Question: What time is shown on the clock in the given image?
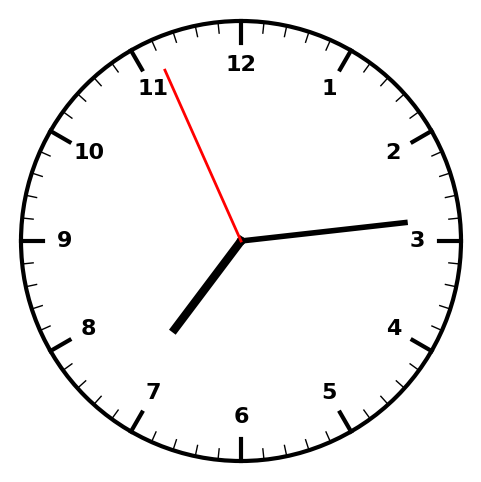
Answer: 07:13:56